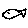
Label: fish